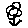
Label: flower